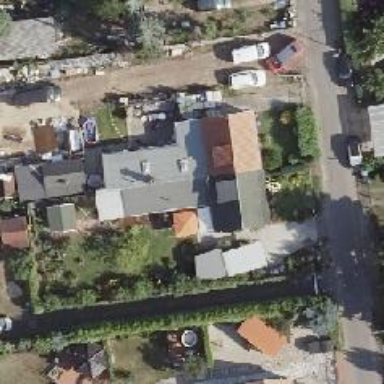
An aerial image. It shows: Semidetached house with gabled roof.